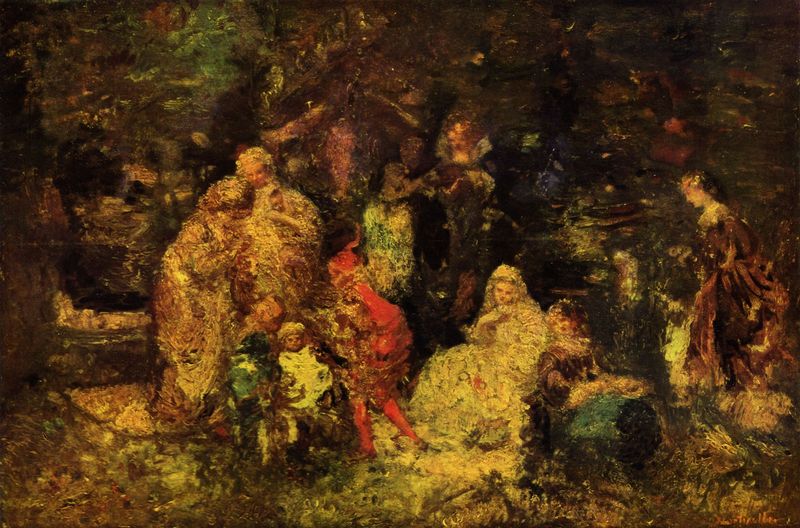
Titel: Wie es euch gefällt
Künstler: Adolphe Joseph Thomas Monticelli
Standort: Washington (District of Columbia)
Institution: Phillips Memorial Gallery
Schlagwörter: blau, dunkel, gemälde, gruppe, laub, schatten, weiß, bäume, frauen, gelb, grün, impressionismus, landschaft, menschen, mädchen, ocker, sitzen, braun, bunt, elegant, frau, hell, kleid, kleider, licht, männer, schwarz, szene, gras, rot, schleier, ball, beige, fest, gesellschaft, leute, versammlung, feier, barock, mensch, stehen, portrait, öl, erde, natur, pastos, sonne, gold, adel, familie, kind, personen, kontrast, locken, rokoko, wald, kinder, adelige, perücke, schürze, sommer, hosen, knaben, farben, baby, kutsche, figuren, promenade, treppe, treppen, braut, duktus, lciht, stimmung, stufe, stufen, unscharf, spiel, strümpfe, hell dunkel, velasquez, lichtung, gestalten, kleinkind, kontraste, diffus, lichtflecken, blattwerk, frühstück, landpartie, königin, ballkleid, kleinkinder, pastose malweise, gesellschaft bunt